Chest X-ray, AP view. Patient: 59 years old, sex F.
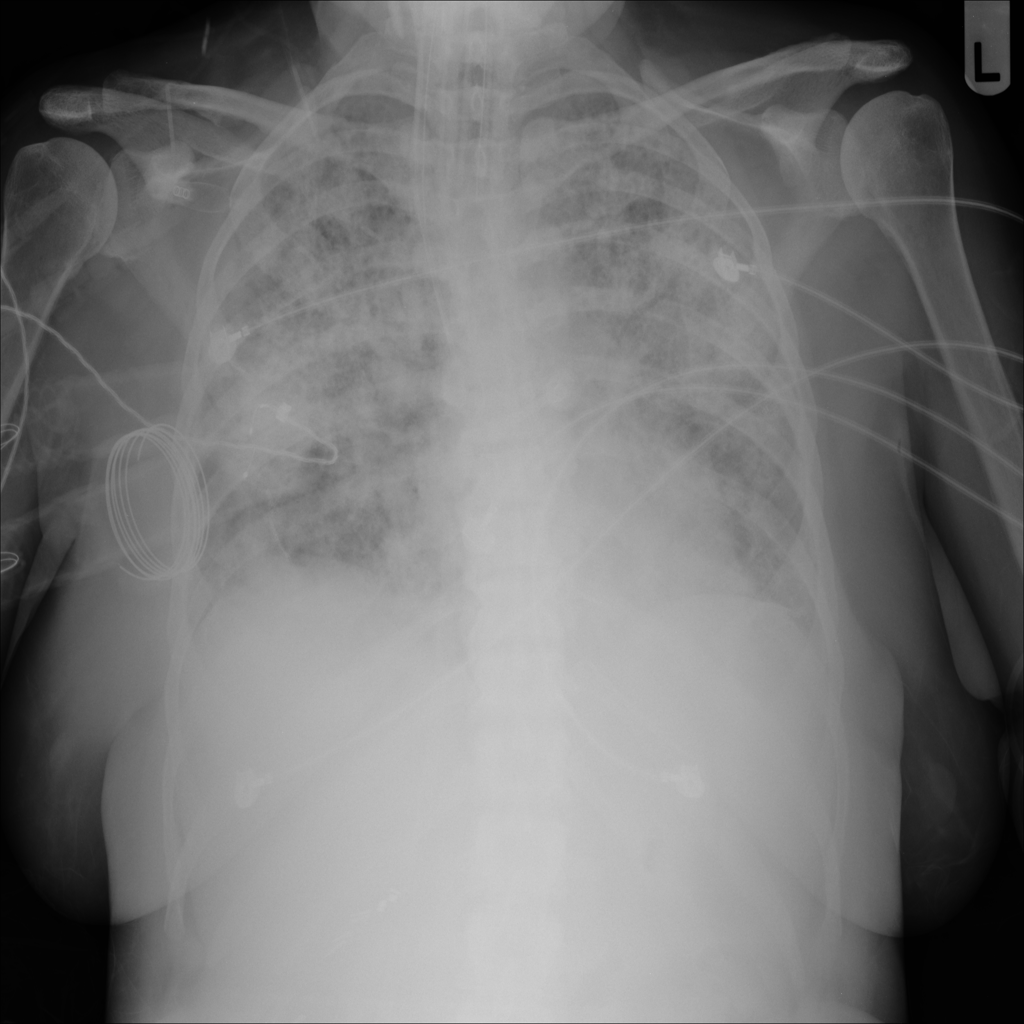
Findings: No Finding